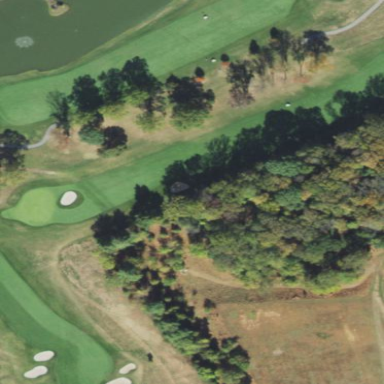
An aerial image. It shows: Grassy area designated as golf fairway.